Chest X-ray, PA view. Patient: 48 years old, sex M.
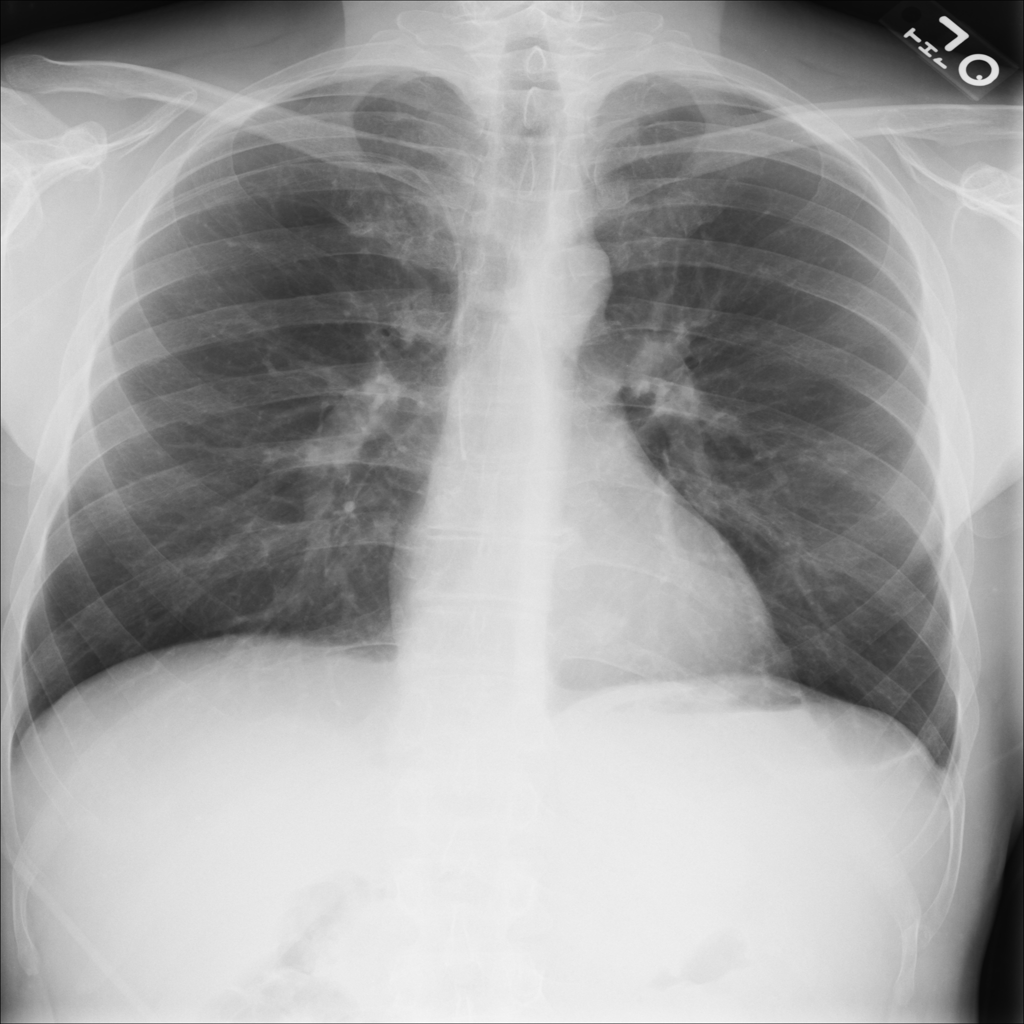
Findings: No Finding